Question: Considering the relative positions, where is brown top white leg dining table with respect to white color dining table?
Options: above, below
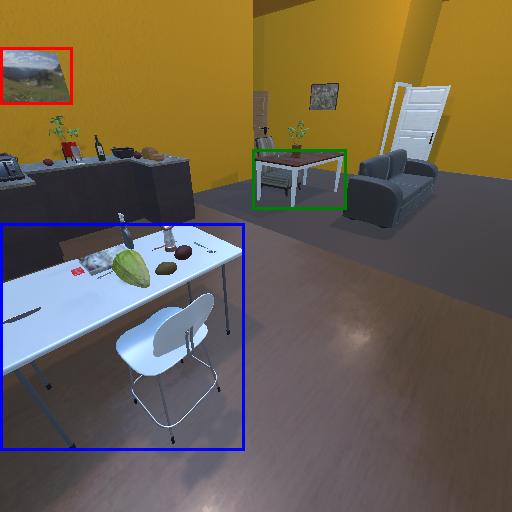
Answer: above